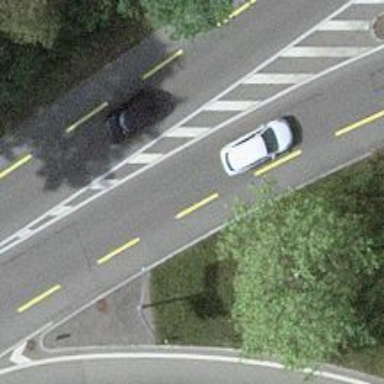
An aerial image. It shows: Asphalt primary highway with advisory cycle lane.